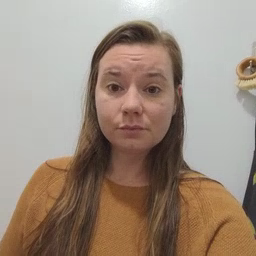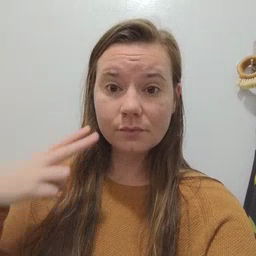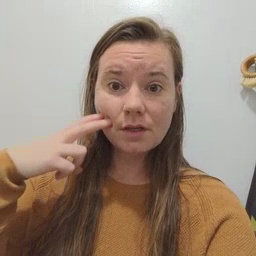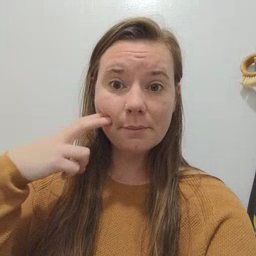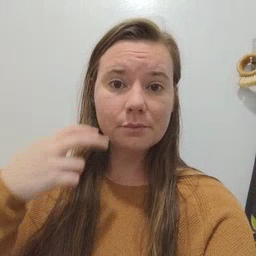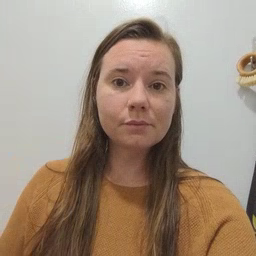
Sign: gum